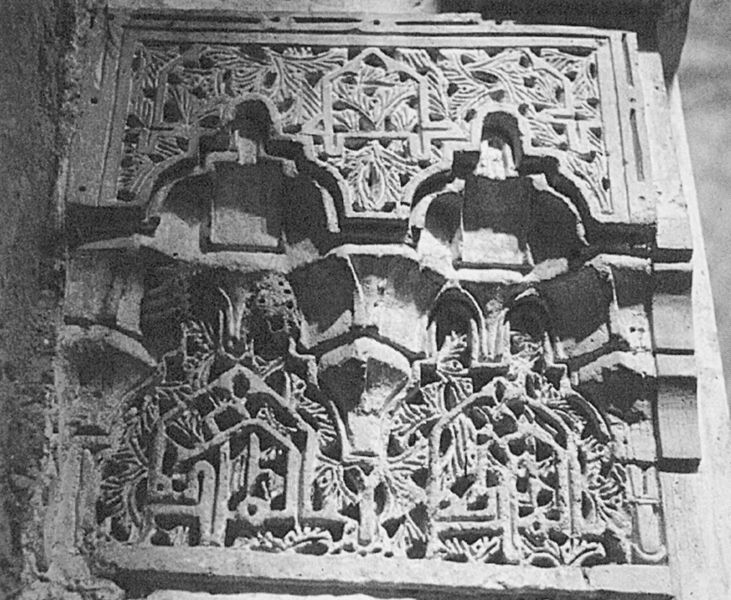
Titel: Synagoge, Arabische Inschrift
Institution: Cordoba
Schlagwörter: blätter, himmel, schatten, vogel, wolken, ausschnitt, fenster, licht, schwarz, säule, weiss, gebäude, muster, alt, architektur, sockel, stein, kirche, ranken, relief, mauer, erosion, detail, foto, kreuz, form, schwarzweiss, sims, maserung, gotisch, tempel, löwe, nischen, gebrochen, beschädigt, scharzweiß, verwittert, meißeln